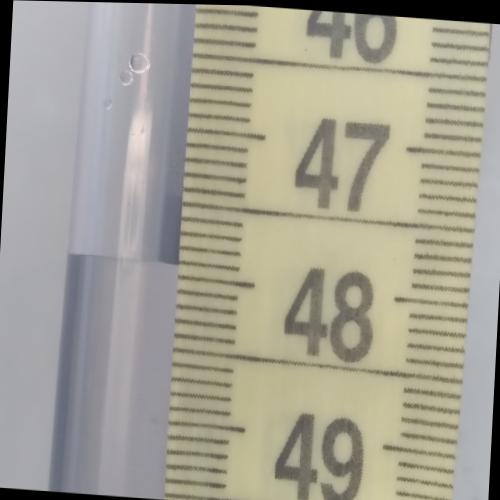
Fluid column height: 47.9 cm